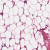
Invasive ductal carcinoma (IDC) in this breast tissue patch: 0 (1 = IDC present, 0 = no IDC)